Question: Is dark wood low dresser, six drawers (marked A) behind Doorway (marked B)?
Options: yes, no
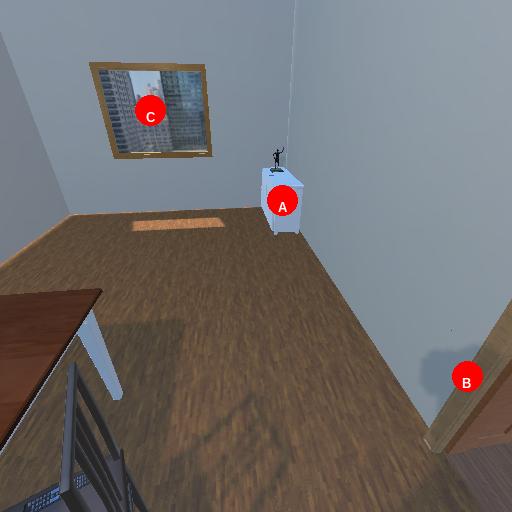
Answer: yes